Question: I have created a mosaic plot using 'mosaic' function in the 'vcd' package. Now I wish to add some annotations using 'labeling_cells'. Unfortunately, I get an error. The problem might be that it is not the standard 'Titanic' example...
'''
library("grid"); library("vcd")
dataset <- read.table("http://bit.ly/1aJTI1C")
# prepare data for plot as a "Structured Contingency Table"
data1 <- structable(dauer ~ groesse + ort, dataset)
# basic plot
mosaic(data1,
# separate the two elements of the plot
split_vertical = c(T, T, F),
# put the names in the right places and adds boxes
labeling_args = list(tl_labels = TRUE,
tl_varnames = FALSE,
boxes = TRUE),
# grip remains open
pop=FALSE
)
'''

'''
# structure that matches plot, but it does not help
#match<-t(data1)
# try to add labels
labeling_cells(text = data1, clip = FALSE)(data1)
'''
This results in:
'''
# Error in ifelse(abbreviate_varnames, sapply(seq_along(dn), function(i) abbreviate(dn[i], :
# replacement has length zero
# In addition: Warning message:
# In rep(no, length.out = length(ans)) :
# 'x' is NULL so the result will be NULL
'''
Another problem I have is that the boxes do not fit the labels. If you have a hint for that just let me know as well!
It's my first question here, so please excuse potential errors!
Thanks a lot!
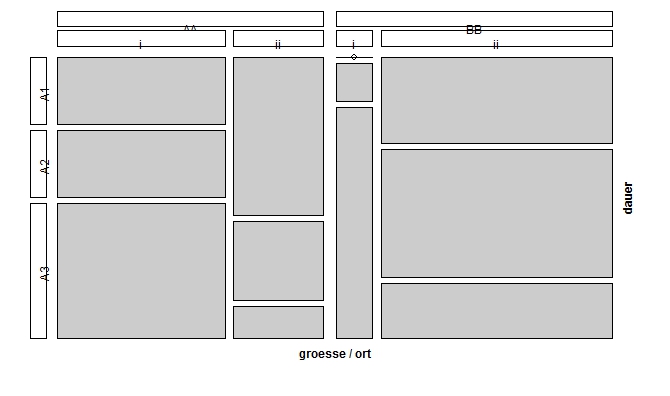
Answer: Yes, this is quite confusing and ought to be fixed in 'labeling_cells()'. For some reason the data in the labeling should be a regular 'table', not a 'structable'. I'll raise this with David, the principal author of 'mosaic()' and package maintainer.
If you know it it's easy to work around it, though:
'''
labeling_cells(text = as.table(data1), clip = FALSE)(as.table(data1))
'''
<URL>